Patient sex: M
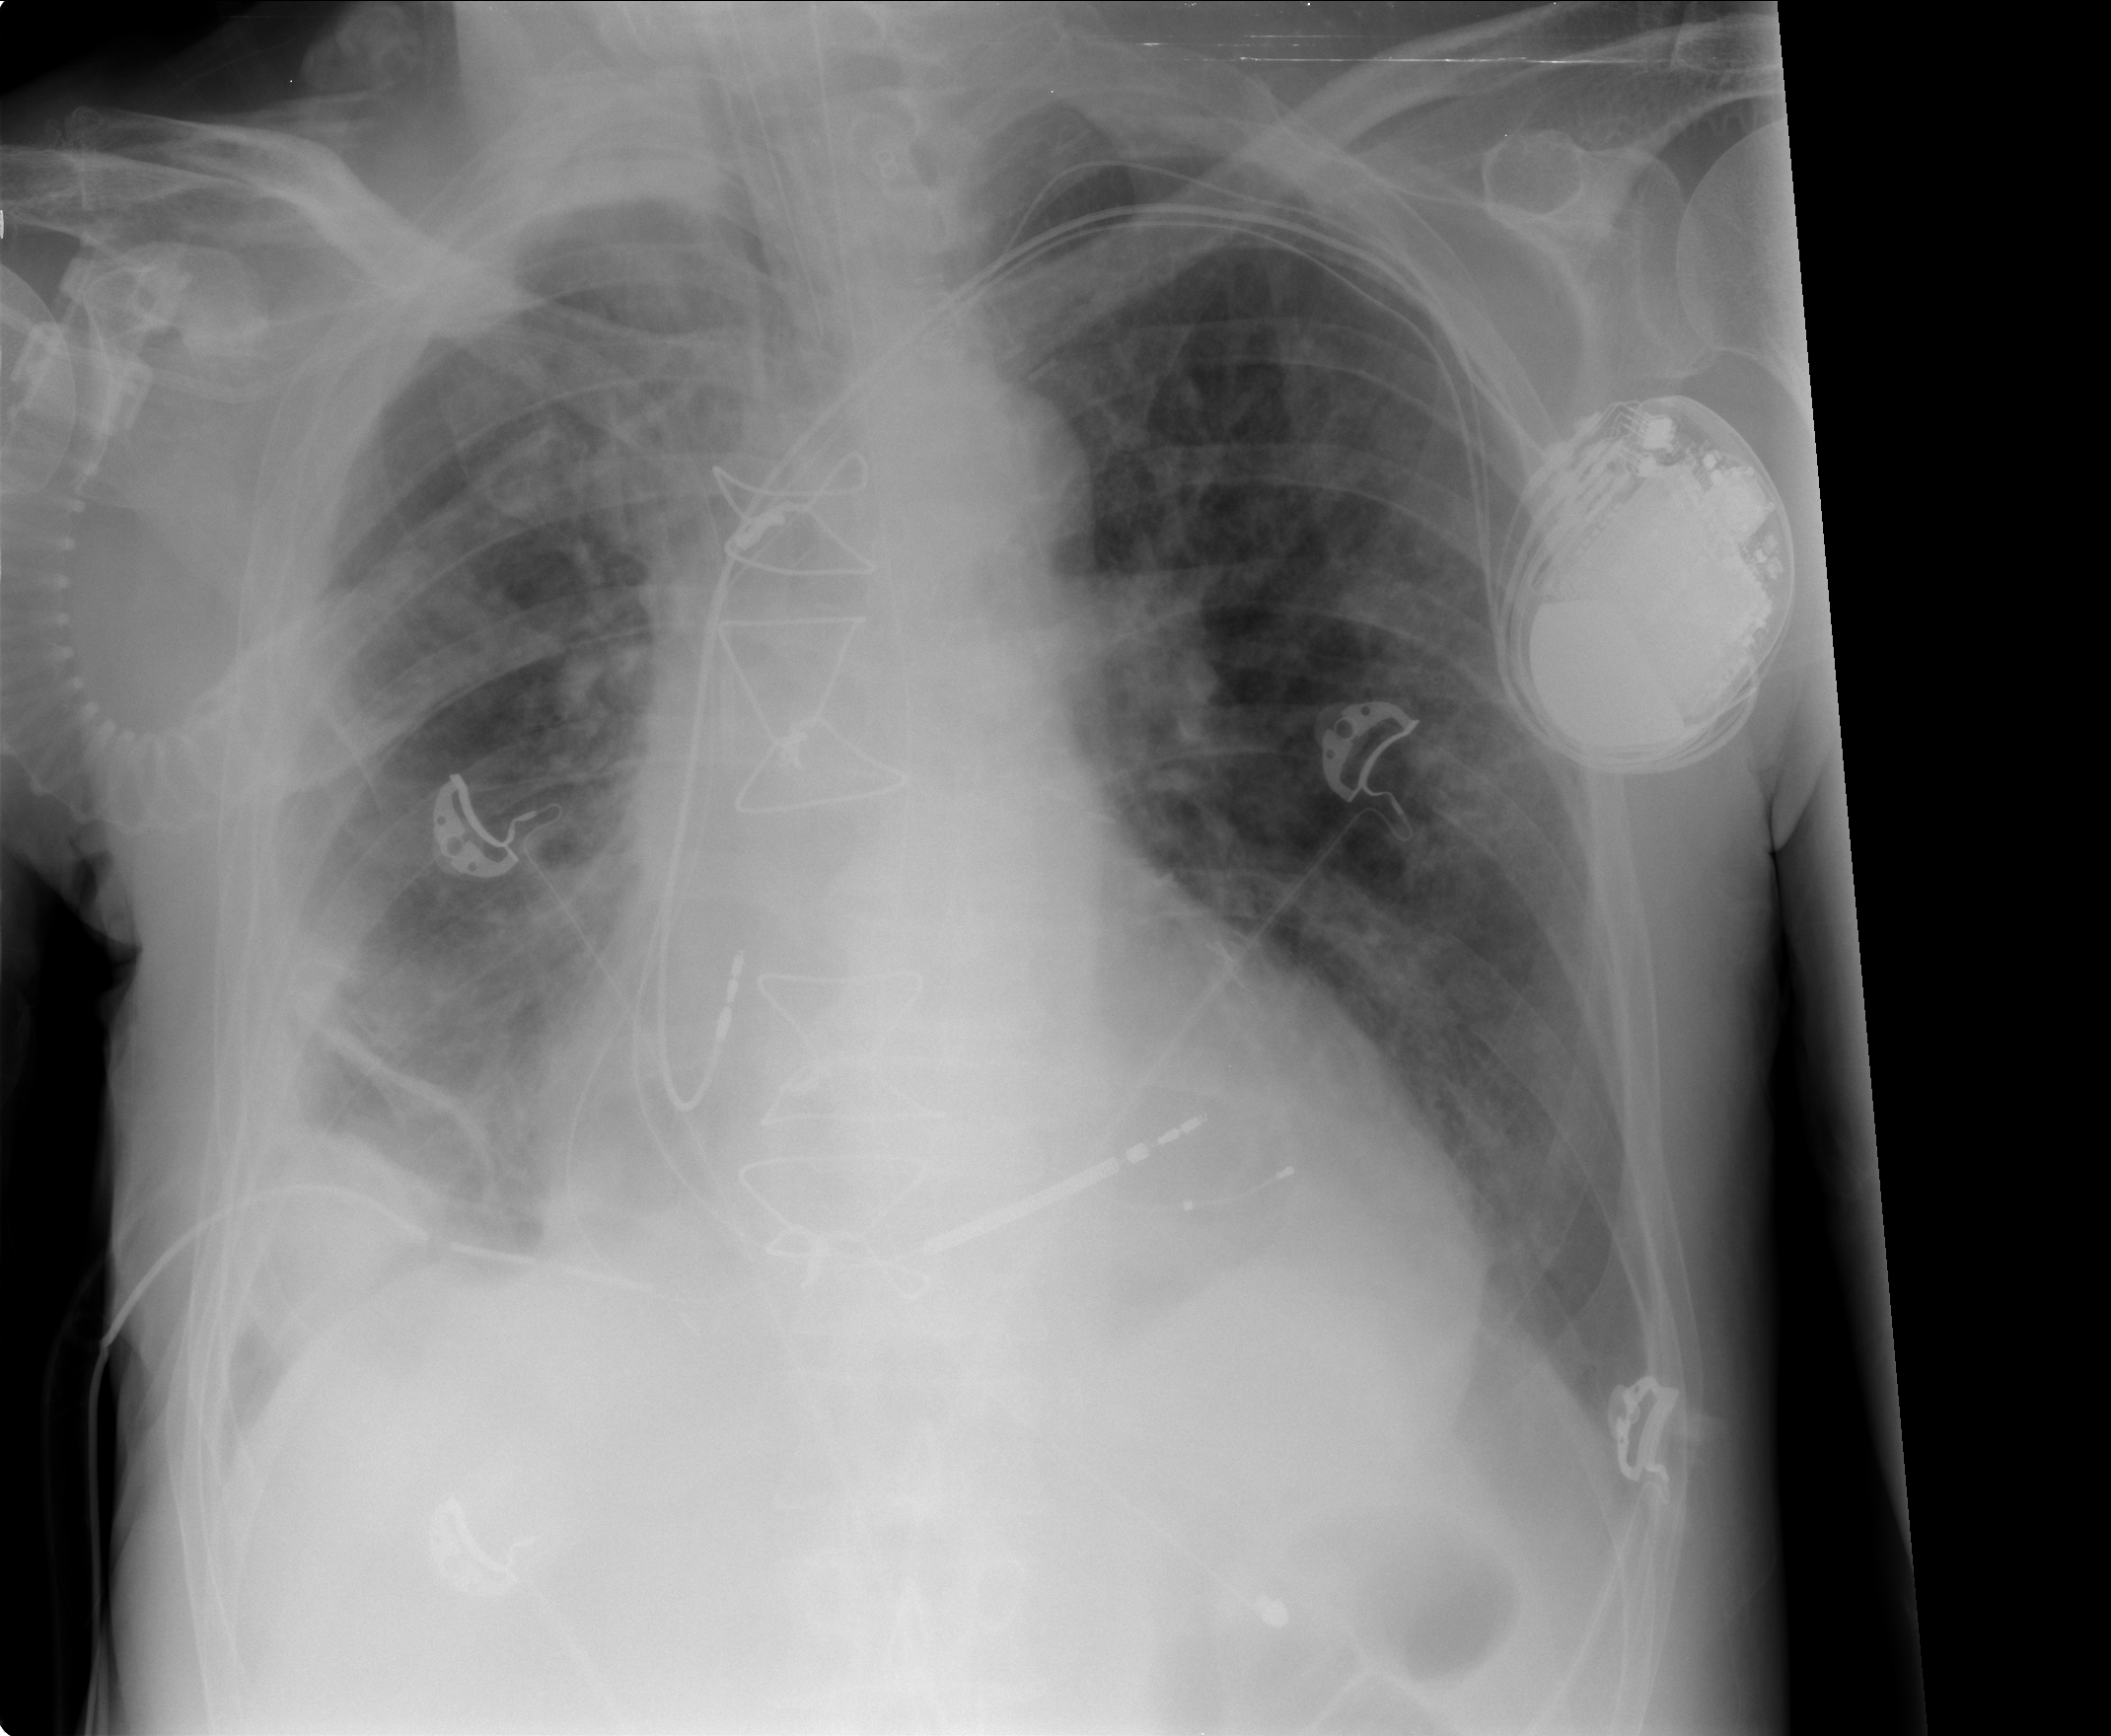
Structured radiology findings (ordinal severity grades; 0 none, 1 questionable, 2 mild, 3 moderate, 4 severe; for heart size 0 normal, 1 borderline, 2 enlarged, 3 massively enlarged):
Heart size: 2
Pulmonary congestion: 0
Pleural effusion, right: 2
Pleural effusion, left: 1
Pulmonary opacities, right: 2
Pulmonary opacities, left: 0
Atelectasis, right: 2
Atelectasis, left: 0